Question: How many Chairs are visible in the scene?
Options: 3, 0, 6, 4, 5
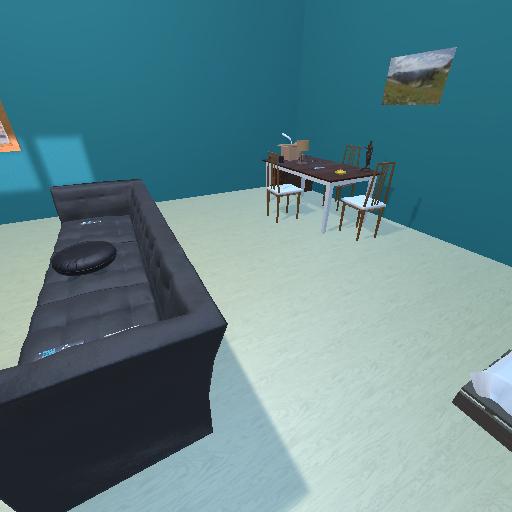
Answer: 3